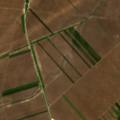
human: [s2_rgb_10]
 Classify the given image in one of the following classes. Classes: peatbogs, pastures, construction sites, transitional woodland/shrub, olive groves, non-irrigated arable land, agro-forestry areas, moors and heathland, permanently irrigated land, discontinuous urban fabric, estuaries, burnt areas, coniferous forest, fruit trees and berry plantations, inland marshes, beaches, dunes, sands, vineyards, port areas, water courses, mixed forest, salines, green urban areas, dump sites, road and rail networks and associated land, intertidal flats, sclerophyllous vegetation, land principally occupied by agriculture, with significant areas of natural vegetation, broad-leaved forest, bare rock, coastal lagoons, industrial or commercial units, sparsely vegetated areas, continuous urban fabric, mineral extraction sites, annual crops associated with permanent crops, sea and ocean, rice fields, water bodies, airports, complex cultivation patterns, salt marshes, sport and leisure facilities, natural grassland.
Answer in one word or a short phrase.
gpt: non-irrigated arable land, complex cultivation patterns